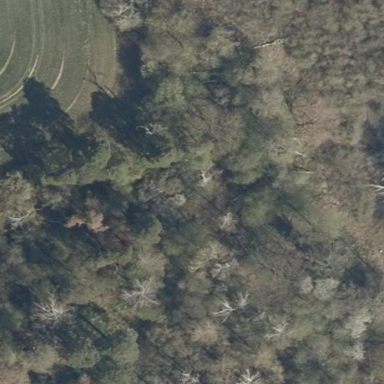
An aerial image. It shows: Forest area.